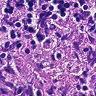
Metastatic tissue present: yes